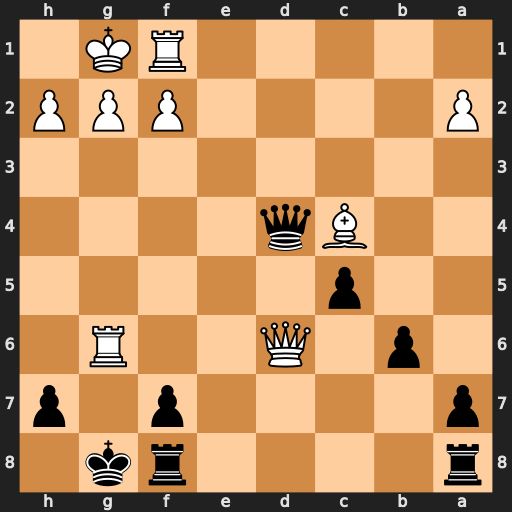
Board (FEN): r4rk1/p4p1p/1p1Q2R1/2p5/2Bq4/8/P4PPP/5RK1
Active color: b
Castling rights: -
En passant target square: -
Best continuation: hxg6 Qxg6+ Qg7